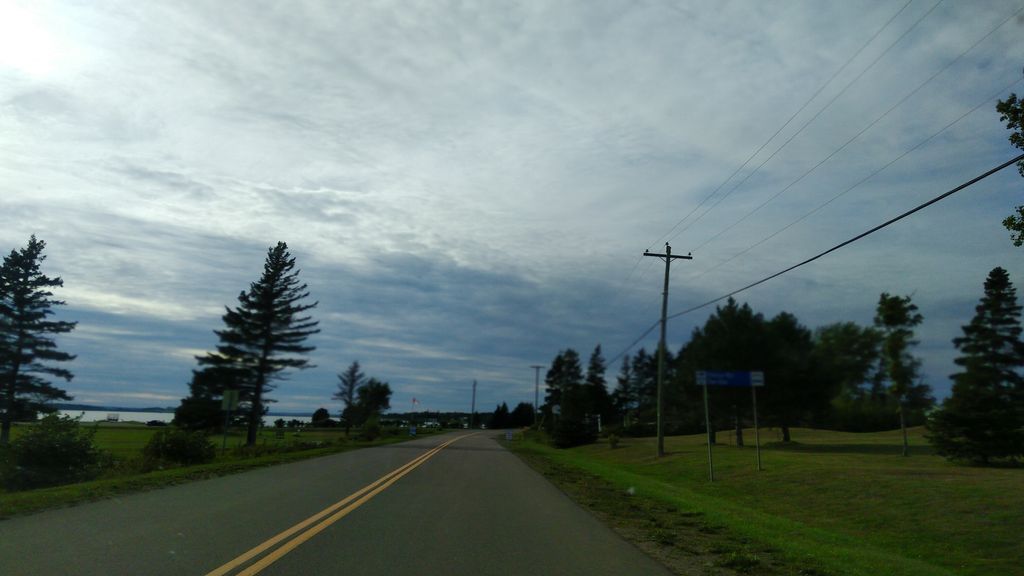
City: charlottetown